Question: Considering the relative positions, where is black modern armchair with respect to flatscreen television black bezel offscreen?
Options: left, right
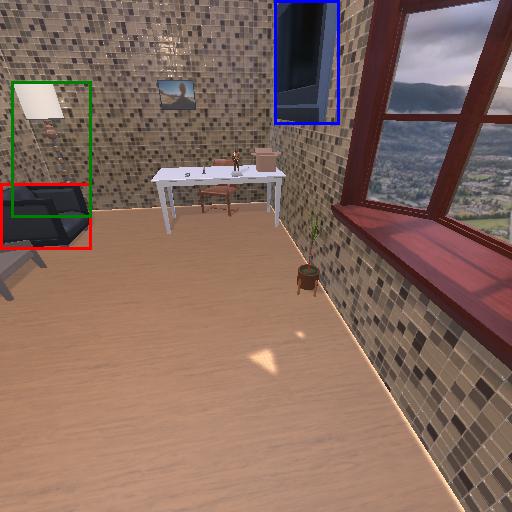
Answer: left